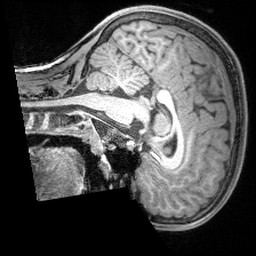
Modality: T1w
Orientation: sagittal
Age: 9
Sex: female
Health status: ill
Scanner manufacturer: siemens
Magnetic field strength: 3 T
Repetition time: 1.6 s
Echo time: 0.00179 s